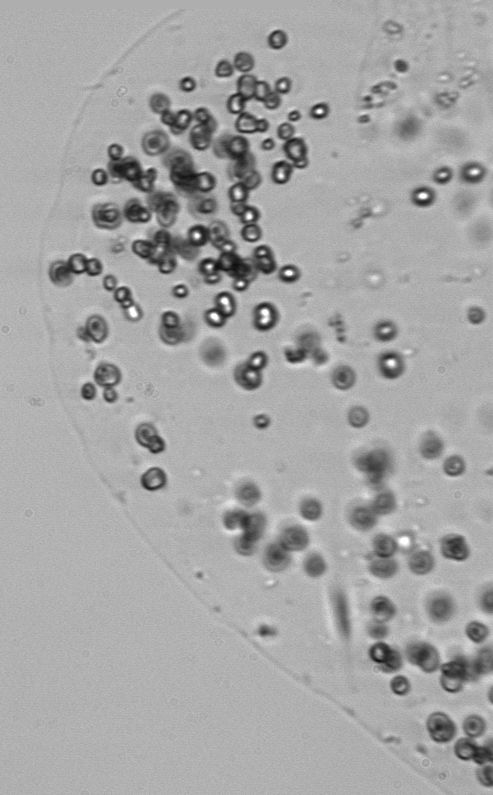
Label: Phaeocystis